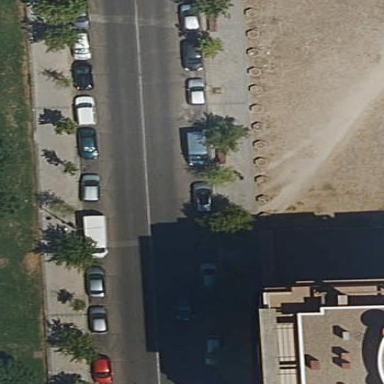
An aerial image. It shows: Parking area with surface.